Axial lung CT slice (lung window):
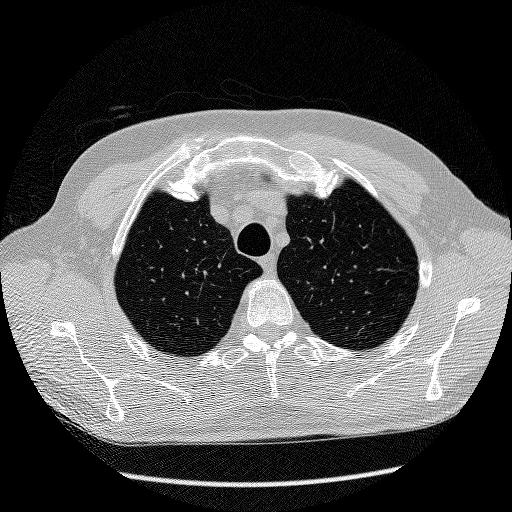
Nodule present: no